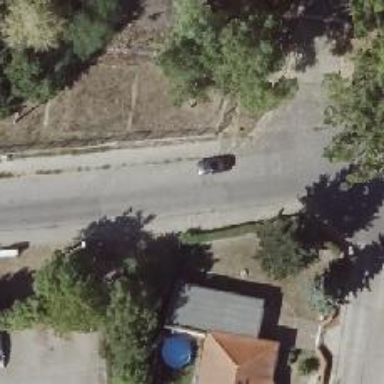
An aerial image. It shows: Residential road with asphalt surface. Both sides have sidewalks.